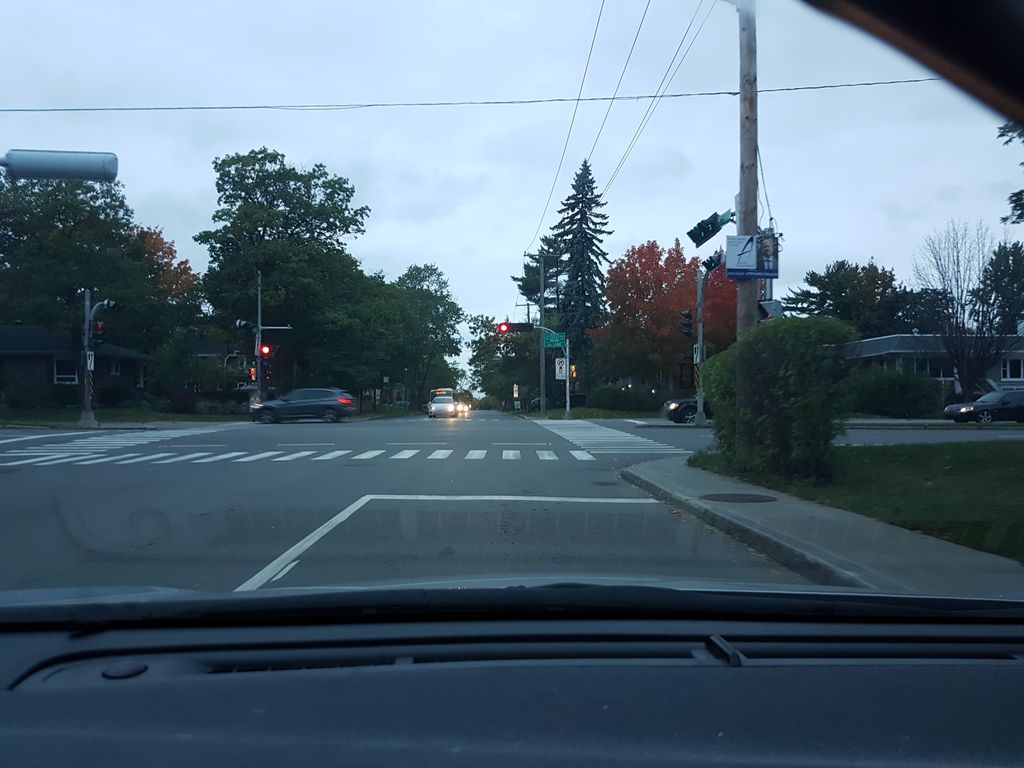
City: quebec_city